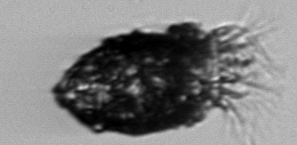
Label: Stenosemella_pacifica